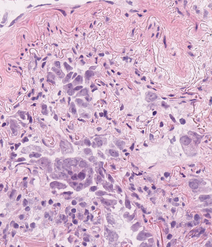
Tumor epithelial tissue: yes
Tumor-associated stroma tissue: yes
Normal tissue: no